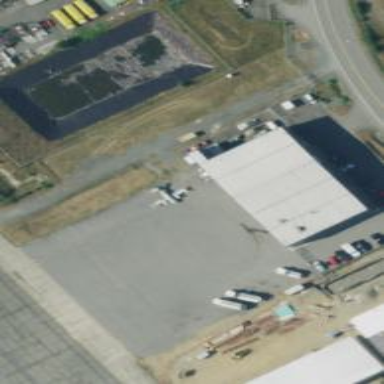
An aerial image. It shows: Airport hangar with fuel facilities.